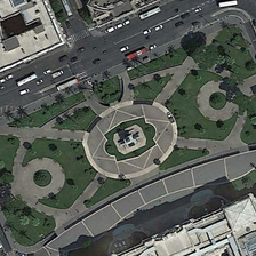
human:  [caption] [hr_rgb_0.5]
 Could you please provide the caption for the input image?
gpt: There is a wide road next to the square.

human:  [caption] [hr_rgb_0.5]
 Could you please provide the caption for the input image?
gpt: There are many trees planted in the square.

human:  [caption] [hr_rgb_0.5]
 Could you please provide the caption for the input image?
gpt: A lot of trees are planted in the square.

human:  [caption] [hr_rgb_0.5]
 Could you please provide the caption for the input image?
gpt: There's a big road near the square.

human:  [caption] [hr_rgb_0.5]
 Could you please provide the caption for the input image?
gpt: Many trees are planted in the square.